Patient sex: M
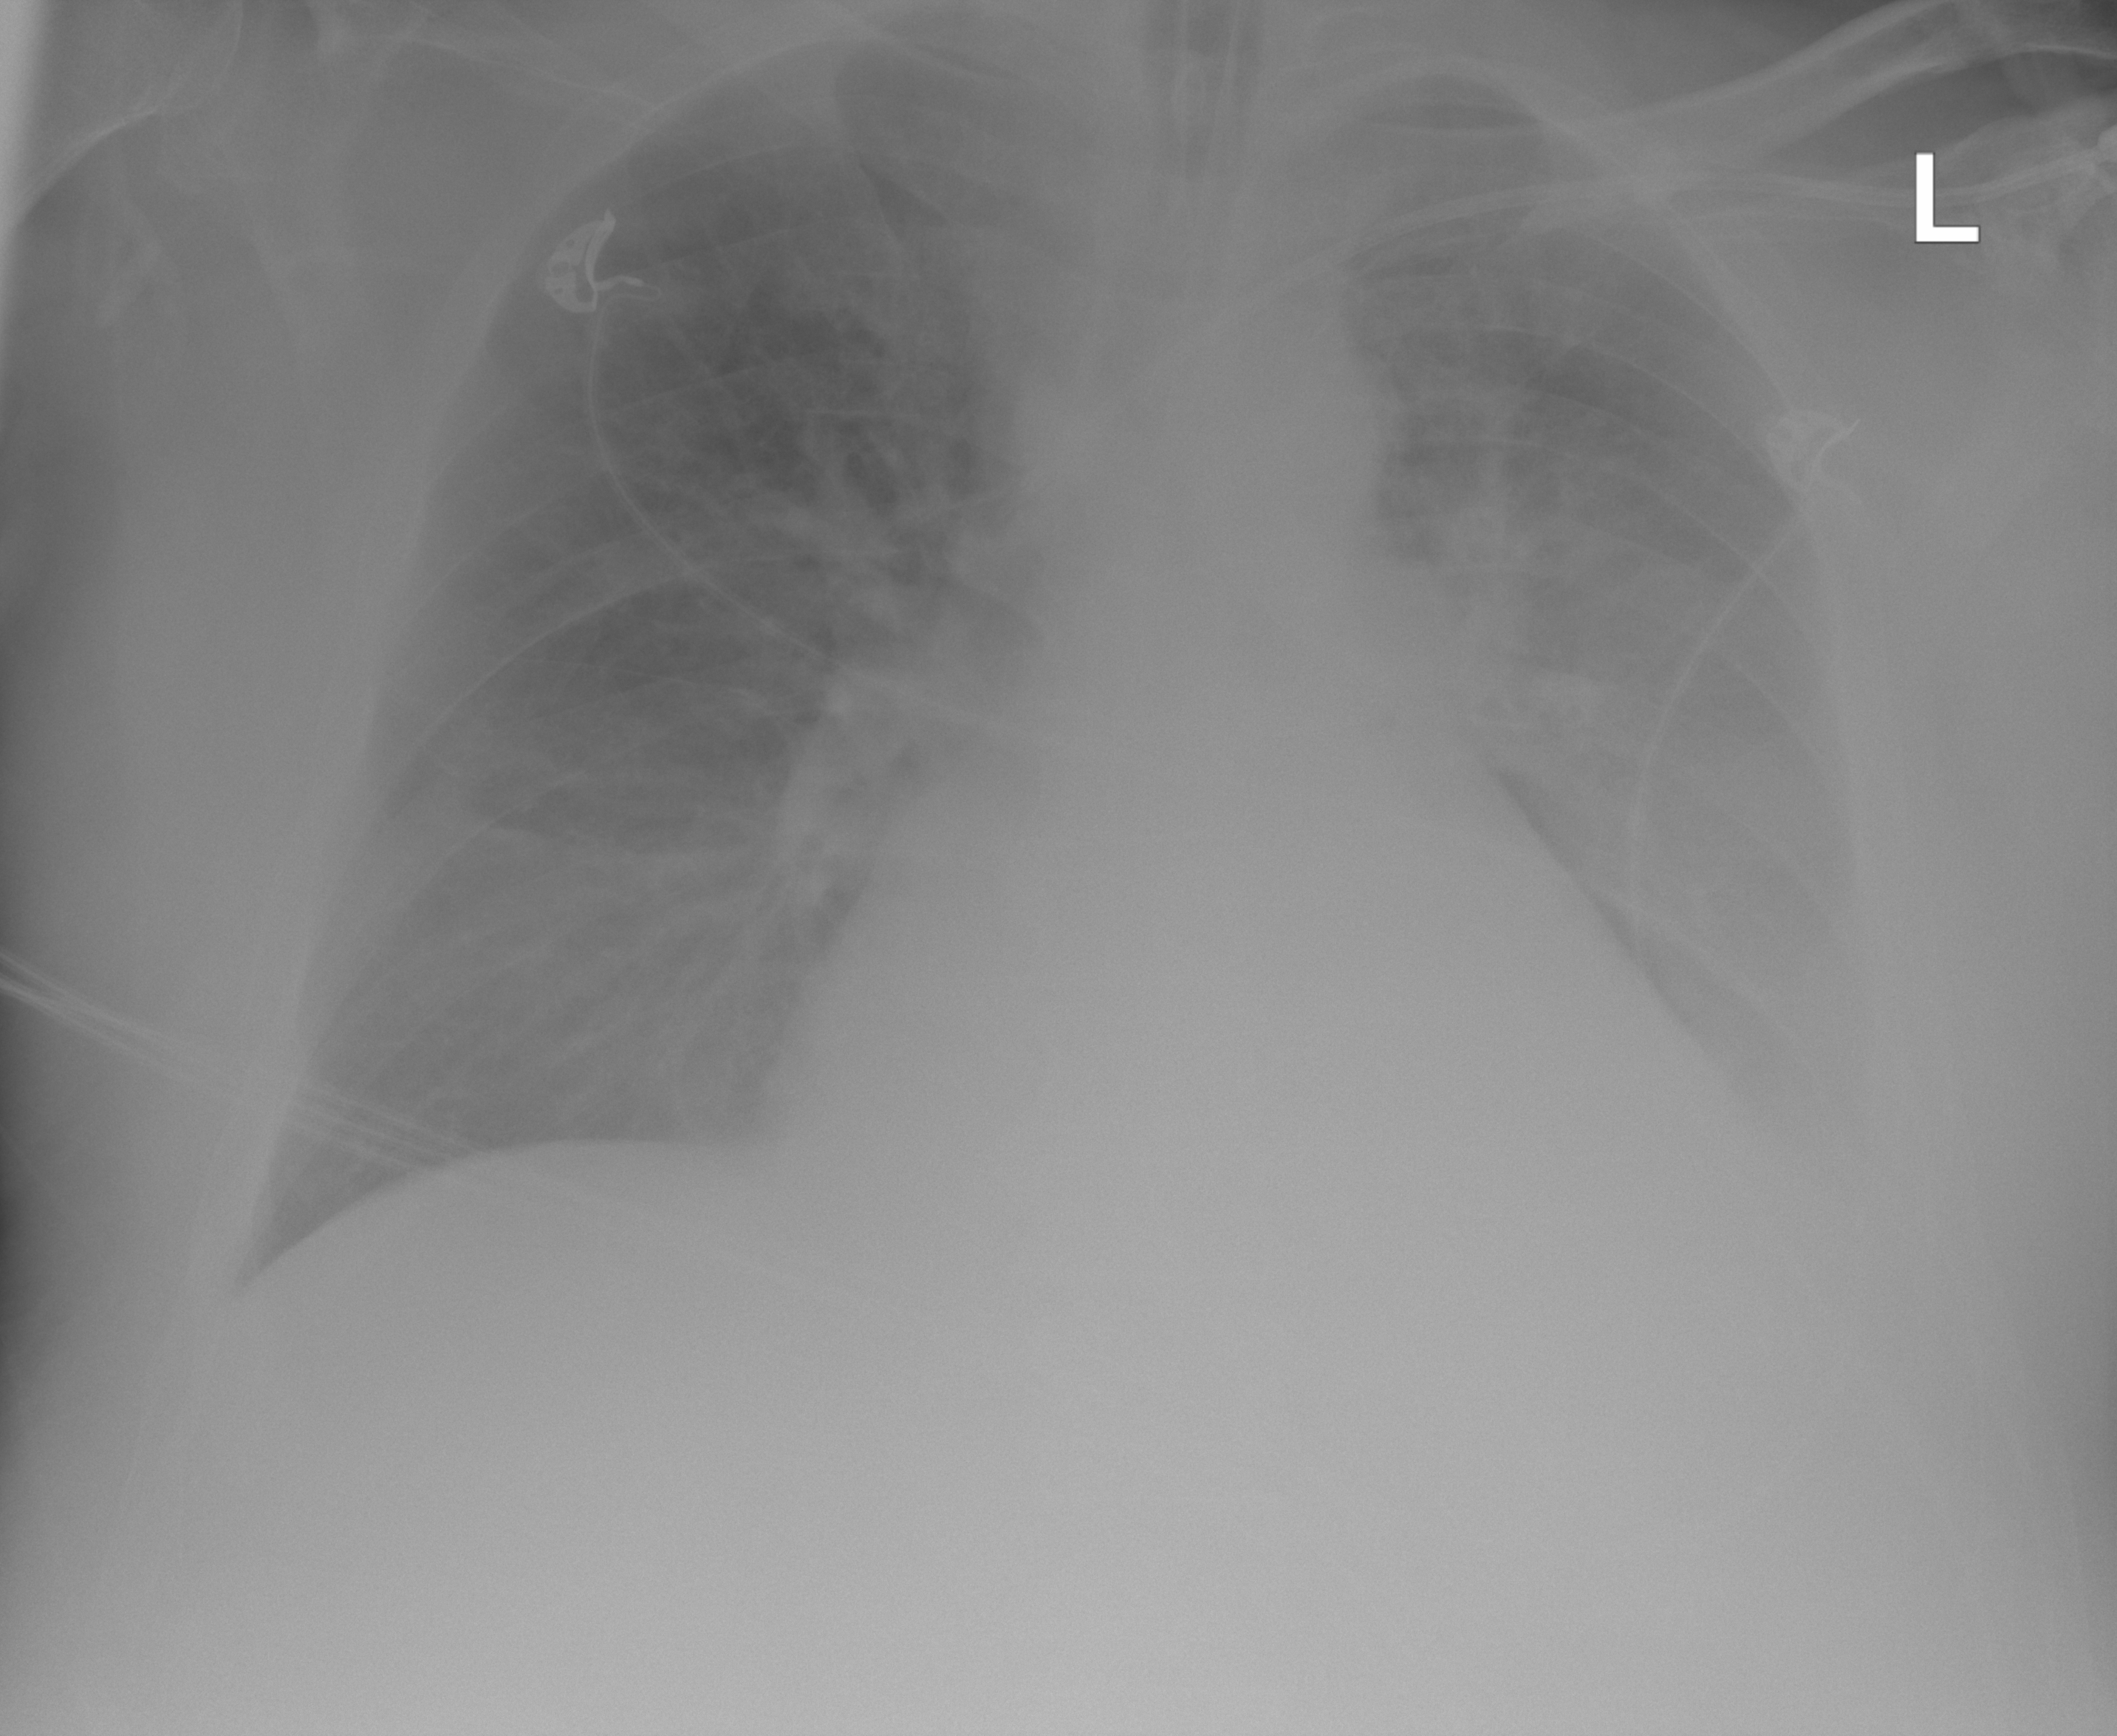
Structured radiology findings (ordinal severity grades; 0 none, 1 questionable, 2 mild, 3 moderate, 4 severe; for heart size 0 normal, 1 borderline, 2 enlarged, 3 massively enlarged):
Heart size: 2
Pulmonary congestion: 2
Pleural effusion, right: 0
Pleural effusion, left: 3
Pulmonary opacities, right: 2
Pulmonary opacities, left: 0
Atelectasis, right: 2
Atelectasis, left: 2